You are looking at the wavelet scalogram of a bearing's acceleration signal. Determine the bearing's health state. Answer with exactly one of: normal, inner_race, outer_race, ball.
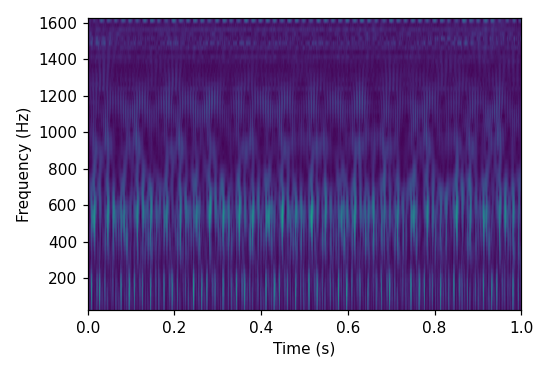
Answer: inner_race